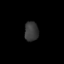
Tissue: skin
Cell type: Epithelial cells
Senescence score: 0.2827
Nuclear area (px): 264
Mean DAPI intensity: 56.523